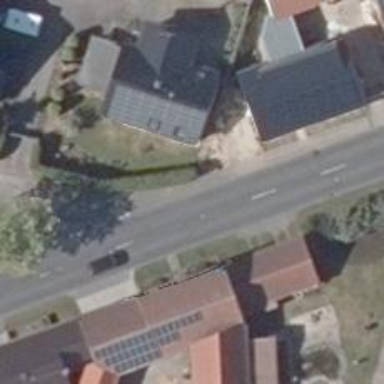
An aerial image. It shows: Solar power generator with photovoltaic panels.